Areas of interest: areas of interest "Theater"
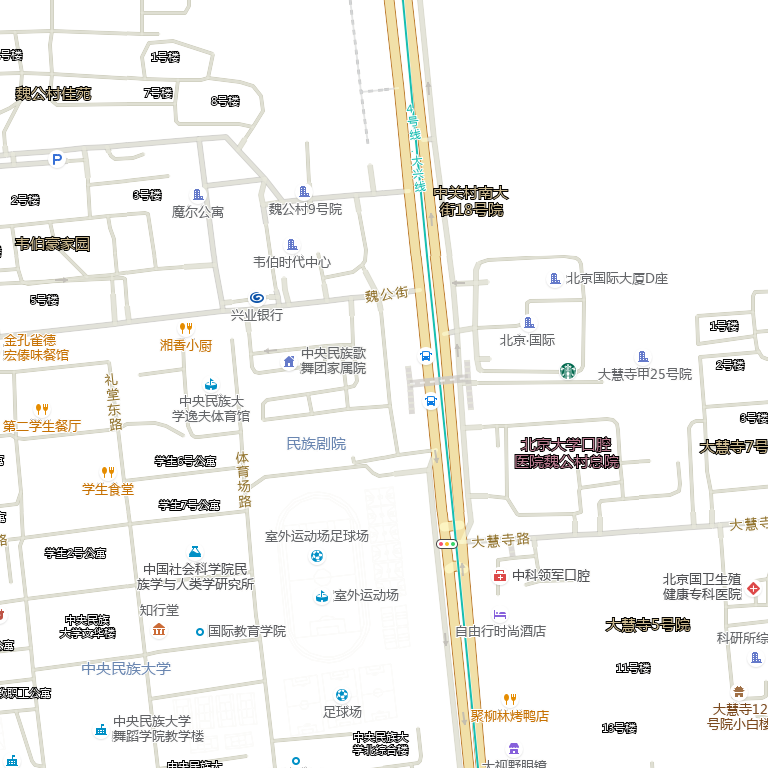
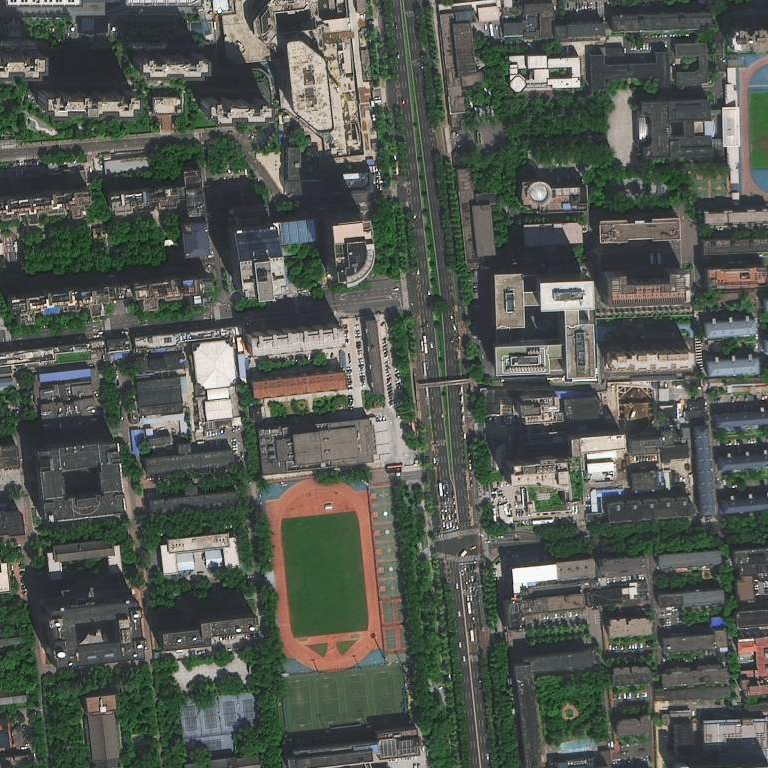